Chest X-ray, PA view. Patient: 58 years old, sex F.
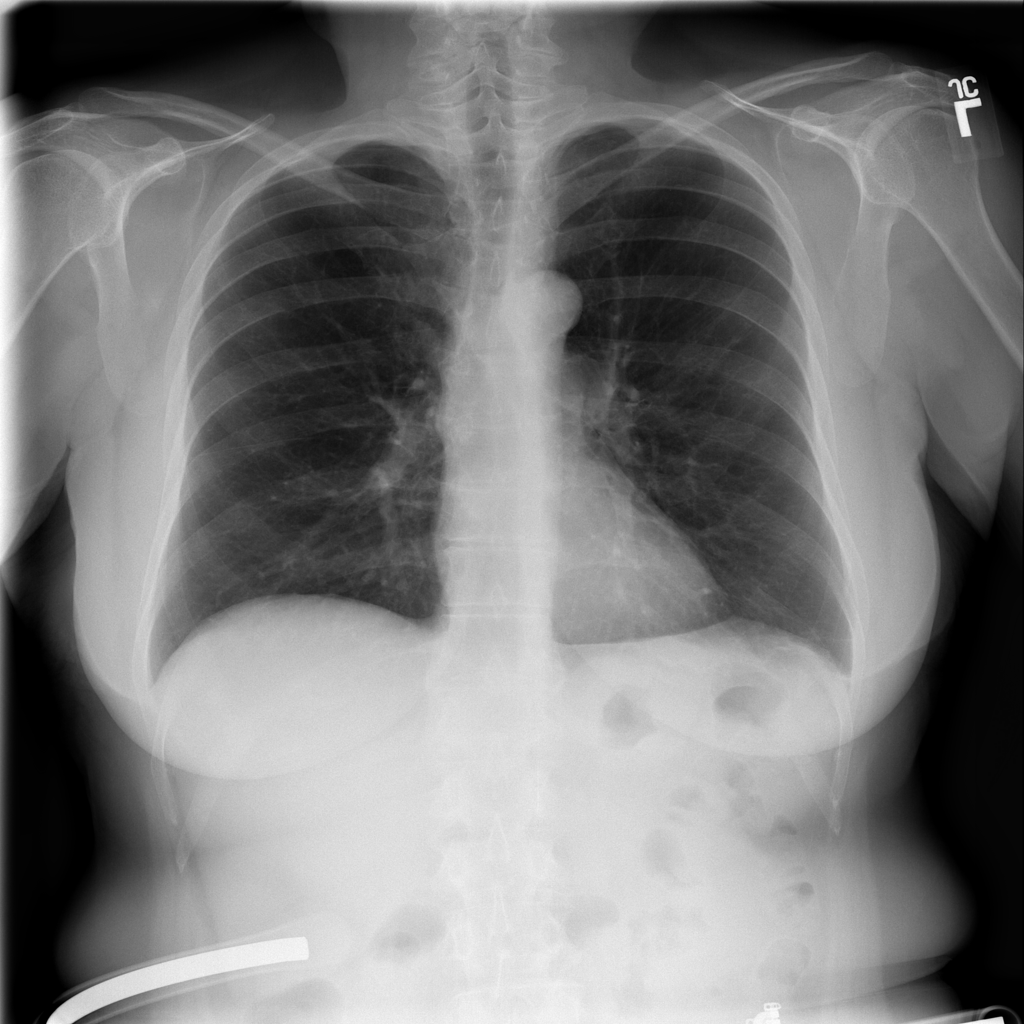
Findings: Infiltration